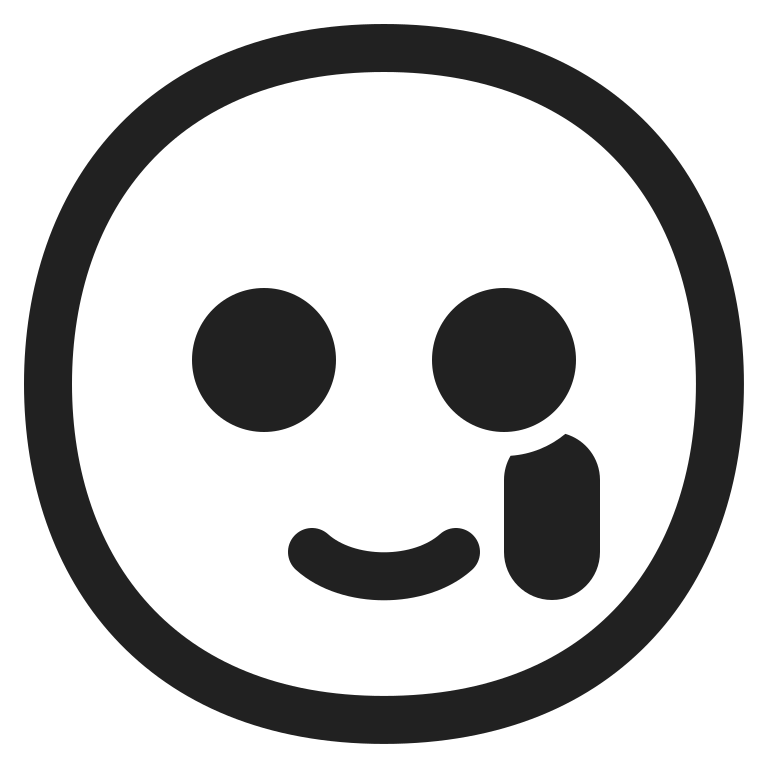
smiling face with tear high contrast